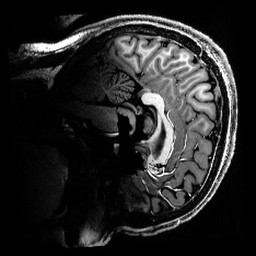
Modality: T1w
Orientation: sagittal
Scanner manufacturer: siemens
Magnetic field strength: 6.98 T
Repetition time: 5 s
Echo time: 0.00343 s